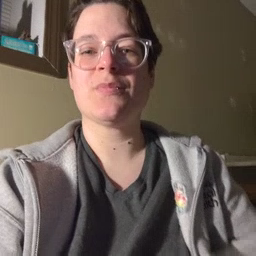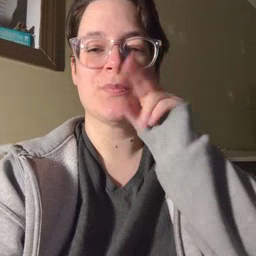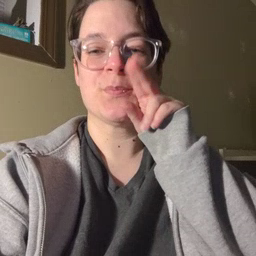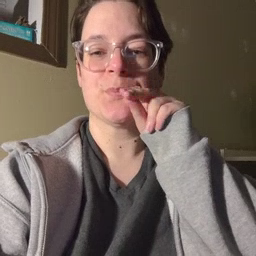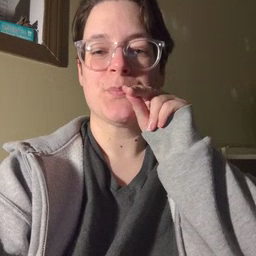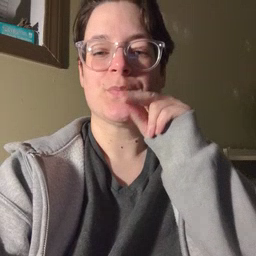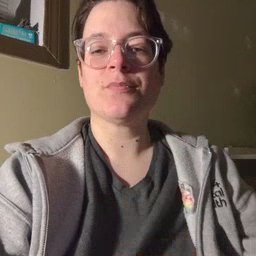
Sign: duck